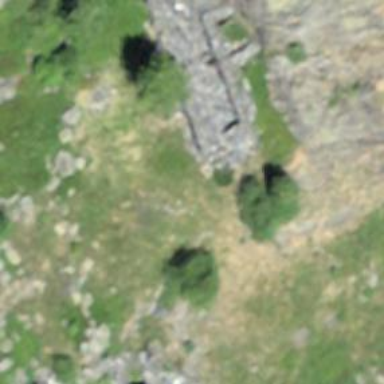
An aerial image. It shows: Historic building now in ruins.